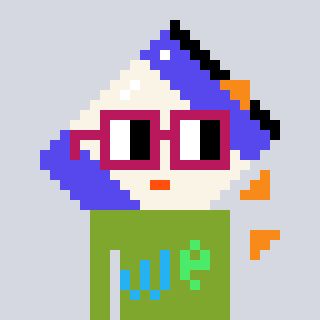
a pixel art character with square dark red glasses, a chips-shaped head and a slimegreen-colored body on a cool background